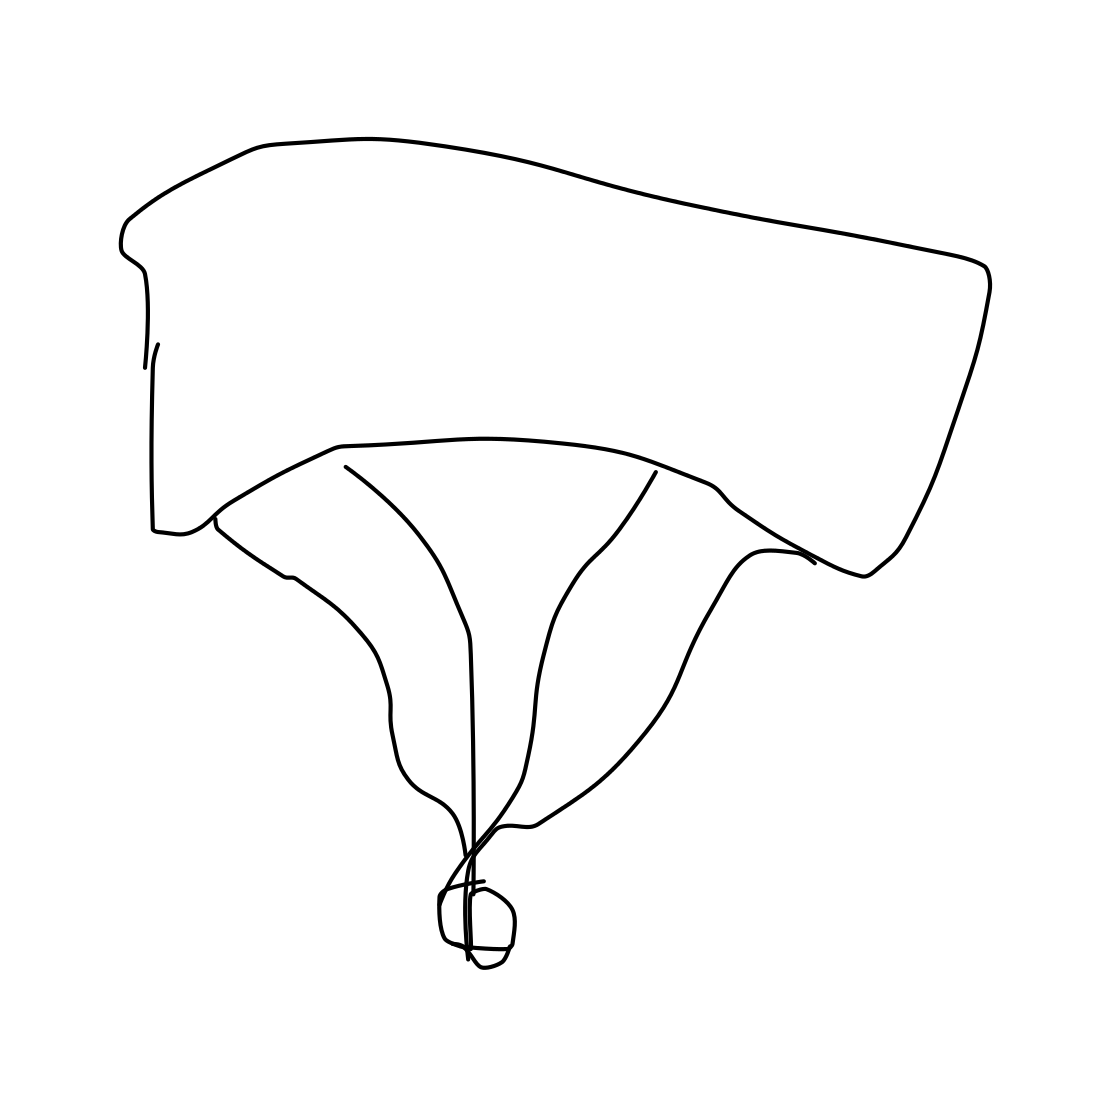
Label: parachute